Aerial crown-view tile of a tropical tree (Barro Colorado Island, Panama), acquired 20250124:
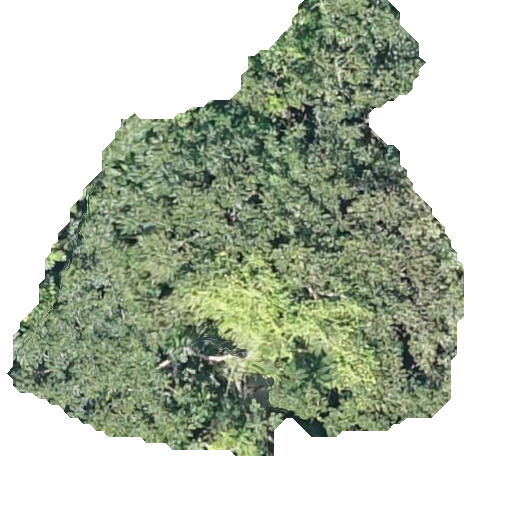
Species: Trattinnickia aspera
GBIF accepted scientific name: Trattinnickia aspera
Crown area: 205.67 m²